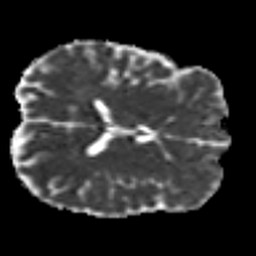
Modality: MD
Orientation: axial
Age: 24
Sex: male
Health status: healthy
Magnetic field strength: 3 T
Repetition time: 8.4 s
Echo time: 0.0926 s